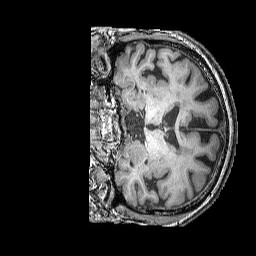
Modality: T1w
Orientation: coronal
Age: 61
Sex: female
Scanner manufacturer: siemens
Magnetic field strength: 3 T
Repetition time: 2.25 s
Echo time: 0.00415 s